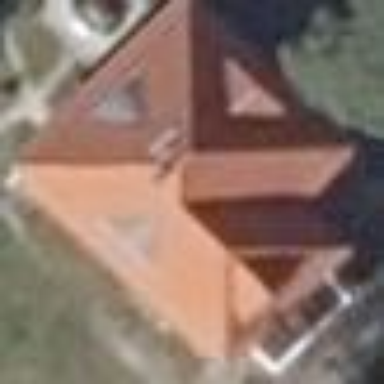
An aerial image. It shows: Designated landmark building.